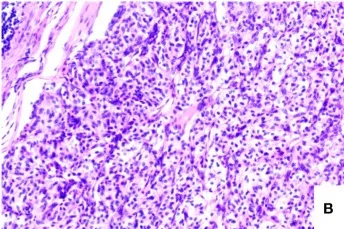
(B) HE x 200, the cytoplasm of tumor cells is a translucent, low-grade nucleus surrounded by abundant capillaries.
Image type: pathology (h&e)